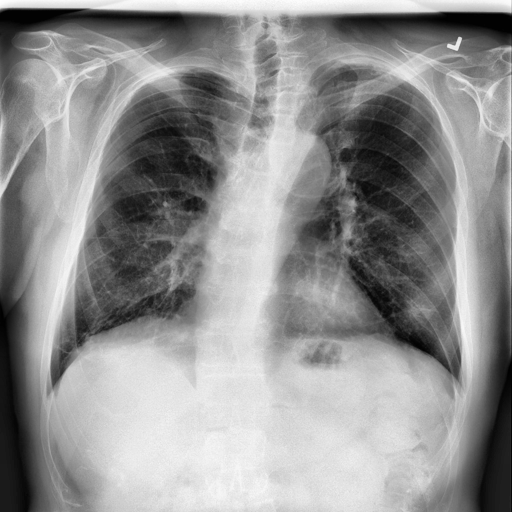
Finding: NORMAL